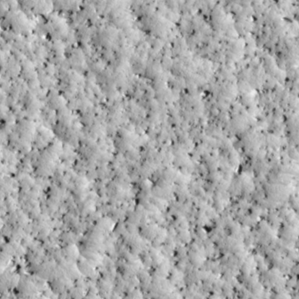
Label: non_frost